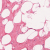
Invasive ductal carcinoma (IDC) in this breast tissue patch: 0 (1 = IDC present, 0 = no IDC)